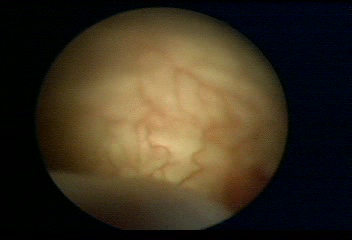
Modality: WLC
Class: Normal mucosa
Bladder cancer association: No